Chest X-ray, PA view. Patient: 30 years old, sex F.
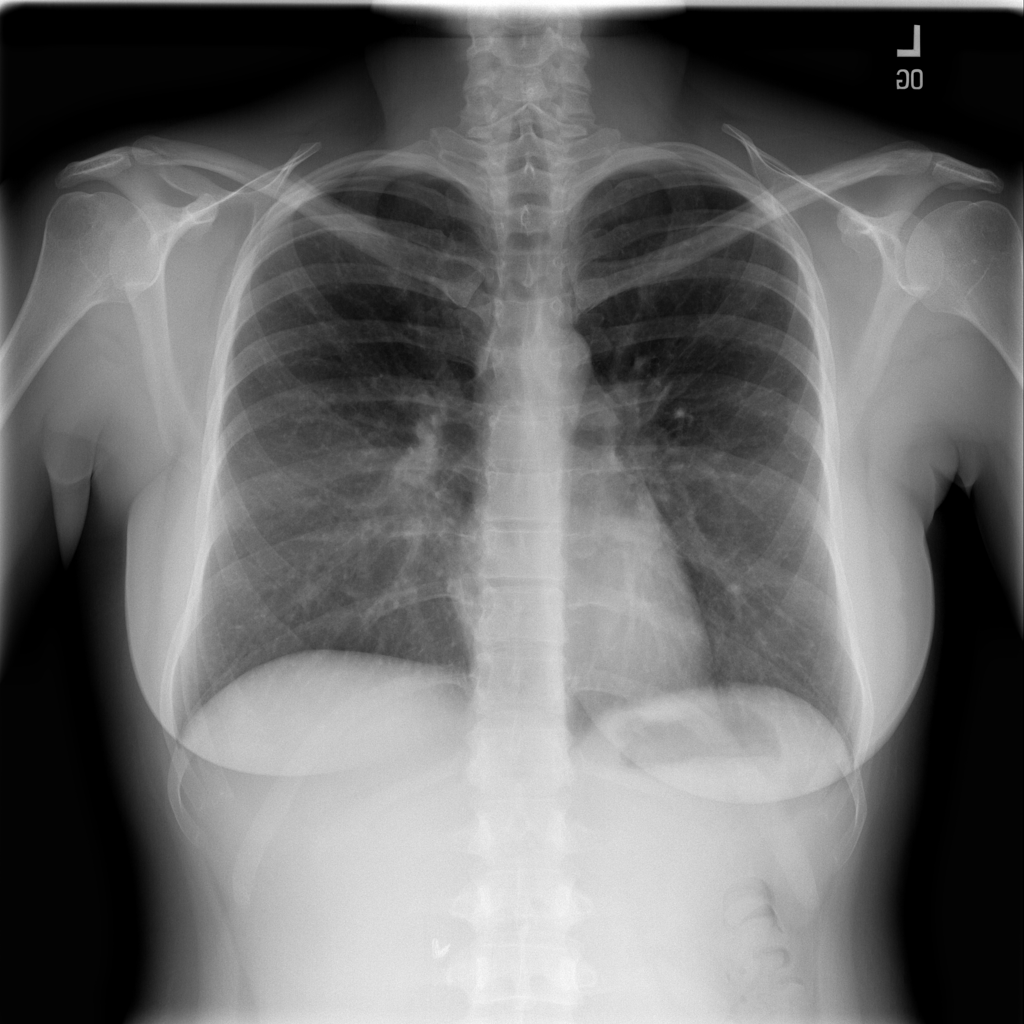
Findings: Atelectasis, Consolidation, Emphysema